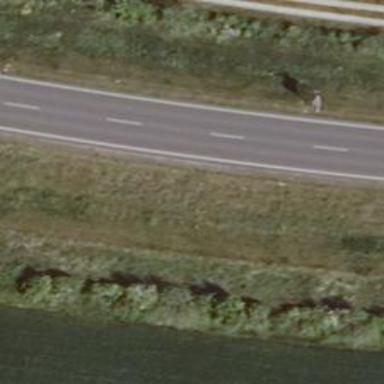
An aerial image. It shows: Primary road with asphalt surface.